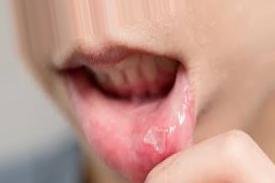
Condition: Mouth Ulcer